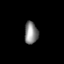
Tissue: prostate
Cell type: T cells
Senescence score: 0.8572
Nuclear area (px): 290
Mean DAPI intensity: 134.9